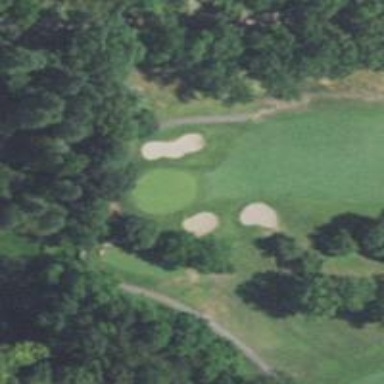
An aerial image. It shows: Golf hole.